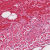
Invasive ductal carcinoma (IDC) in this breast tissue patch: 0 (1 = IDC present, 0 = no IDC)